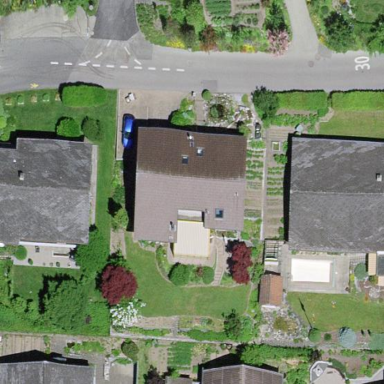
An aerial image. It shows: Residential building.